Question: I don't really understand the reason behind this behavior: <URL>. I am trying to create an angled border with ::before, ::after selectors. The layout is in the following way:
'''
<div class="container">
<div class="side left"></div>
<div class="text">Hello World</div>
<div class="side right"></div>
</div>
'''
The end of left side and the beginning of right side should have angled borders. So, I decided to use ::before and ::after since it gives me much more power on what I want to show:
'''
.side {
position: relative;
width: 20%;
}
.side.left::after {
content: "";
position: absolute;
top: 0;
right: -15px;
width: 20px;
height: 50px;
background: #1EAFEF;
-webkit-transform: skewX(15deg);
}
.side.right::after {
content: "";
position: absolute;
top: 0;
left: -15px;
width: 20px;
height: 50px;
background: #1EAFEF;
-webkit-transform: skewX(15deg);
}
'''
The Left side does exactly what I want it to do. However, the right side doesn't. It goes to the next line, which doesn't make any sense because I am using absolute positioning to NOT to have that issue :/
Can someone explain to me why this happens?
EDIT: Here is my expectation:
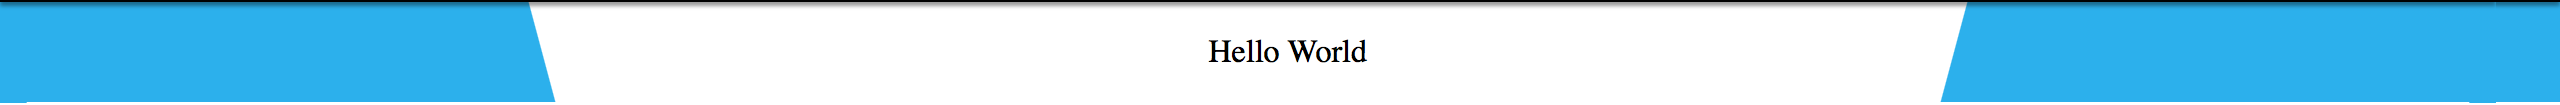
Answer: The problem is that '.side' have 'width: 20%' and '.text' has 'width: 60%'. However, there are some whitespaces in the HTML, which occupy additional space:
'''
<div class="container">
<div class="side left"></div>
<div class="text">Hello World</div>
<div class="side right"></div>
</div>
'''
Therefore, the last '.side' doesn't fit in the remaining space, and is placed in the next line. Since its '::after' pseudo-element is absolutely positioned with respect to '.side' (because it has 'position: relative'), the pseudo-element is also goes to the next line.
Some ways to fix it is using 'float', 'font-size: 0', or HTML comments:
'''
<div class="container">
<div class="side left"></div><!--
--><div class="text">Hello World</div><!--
--><div class="side right"></div>
</div>
'''
'''
* {
margin: 0px;
padding: 0px;
}
.container {
width: 100%;
height: 50px;
background: #1EAFEF;
}
.container > div {
display: inline-block;
vertical-align: top;
}
.container .text {
line-height: 50px;
}
.container > .side {
width: 20%;
position: relative;
}
.container > .side.left::after {
content: "";
position: absolute;
top: 0;
right: -15px;
width: 20px;
height: 50px;
background: #1EAFEF;
-webkit-transform: skewX(15deg);
transform: skewX(15deg);
}
.container > .side.right::after {
content: "";
position: absolute;
top: 0px;
left: 0;
/* this needs to be -15px; but it is barely visible so I put 0 for now */
width: 20px;
height: 50px;
background: #1EAFEF;
-webkit-transform: skewX(15deg);
transform: skewX(15deg);
}
.container > .text {
width: 60%;
background: white;
text-align: center;
}
'''
'''
<div class="container">
<div class="side left"></div><!--
--><div class="text">Hello World</div><!--
--><div class="side right"></div>
</div>
'''
See <URL> for more solutions.